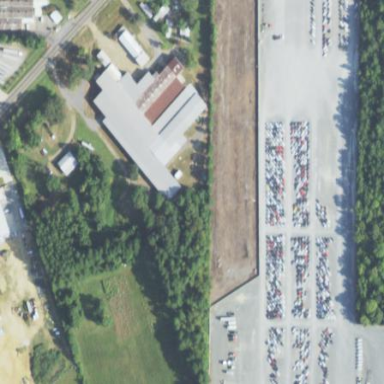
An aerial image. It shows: Scrap yard situated in industrial area.